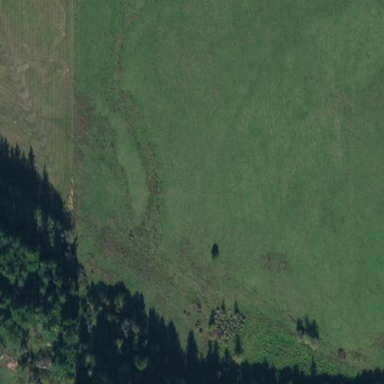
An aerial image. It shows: Tidal wet meadow within natural wetland area.